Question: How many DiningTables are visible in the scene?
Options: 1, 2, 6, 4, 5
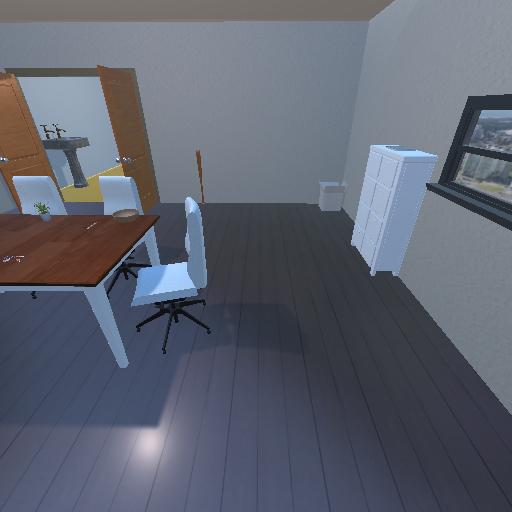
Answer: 1